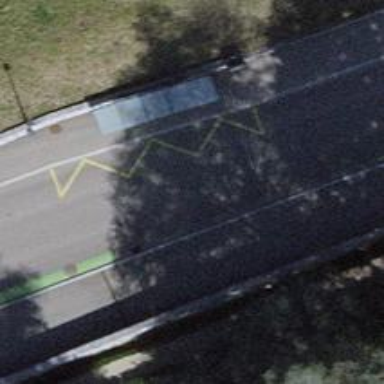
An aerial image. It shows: Bus stop with designated stop position for public transport.